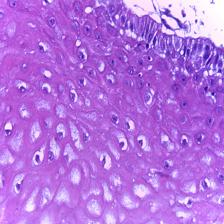
Diagnosis: Normal